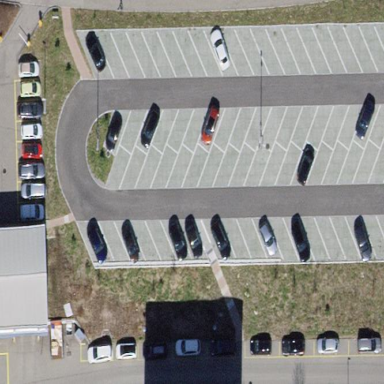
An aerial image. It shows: Road serving as parking aisle.